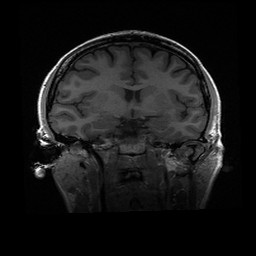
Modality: T1w
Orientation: coronal